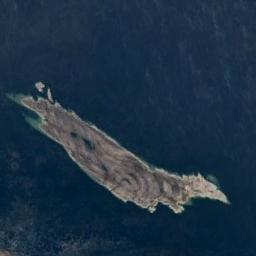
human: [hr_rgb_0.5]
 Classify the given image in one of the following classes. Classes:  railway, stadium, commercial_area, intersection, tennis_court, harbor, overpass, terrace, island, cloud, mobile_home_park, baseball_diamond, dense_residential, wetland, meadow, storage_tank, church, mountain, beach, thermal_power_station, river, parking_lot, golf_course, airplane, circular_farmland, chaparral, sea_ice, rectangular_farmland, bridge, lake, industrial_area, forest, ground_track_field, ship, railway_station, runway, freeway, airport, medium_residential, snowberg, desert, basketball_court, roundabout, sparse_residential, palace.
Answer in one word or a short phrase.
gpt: island